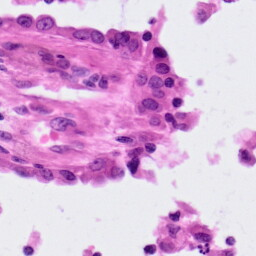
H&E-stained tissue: Lung